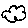
Label: cloud